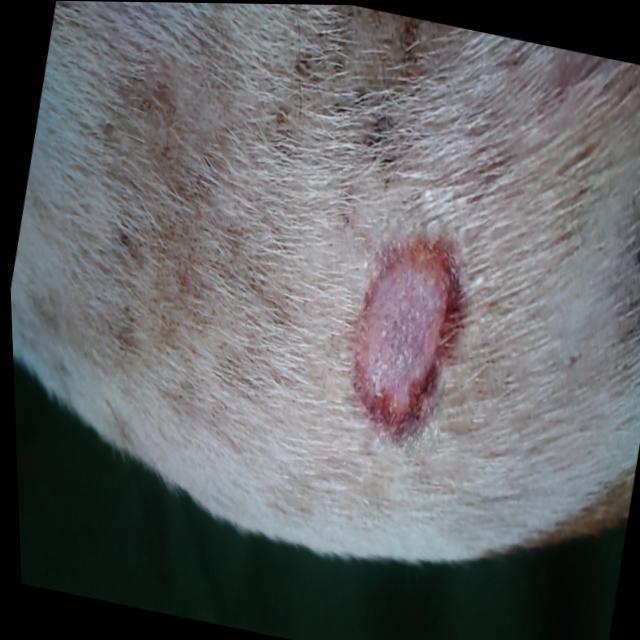
Canine ringworm (Dermatophytosis) — fungal infection caused by Microsporum or Trichophyton. Presents with circular alopecia, scaling, crusting, and broken hairs.